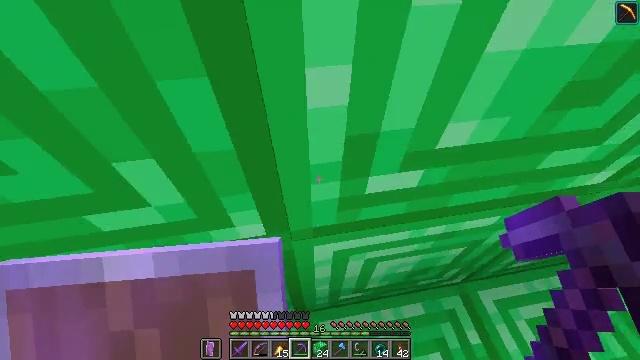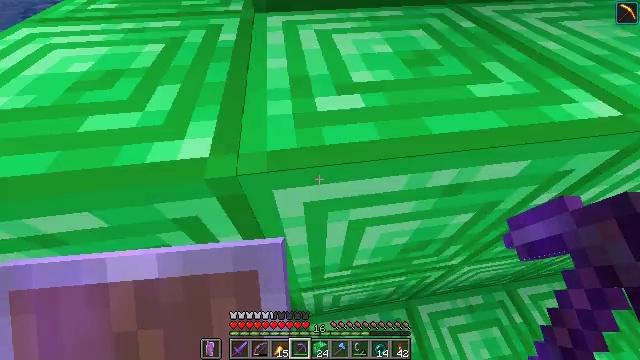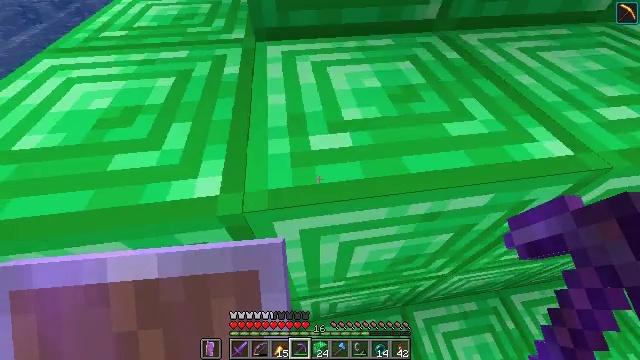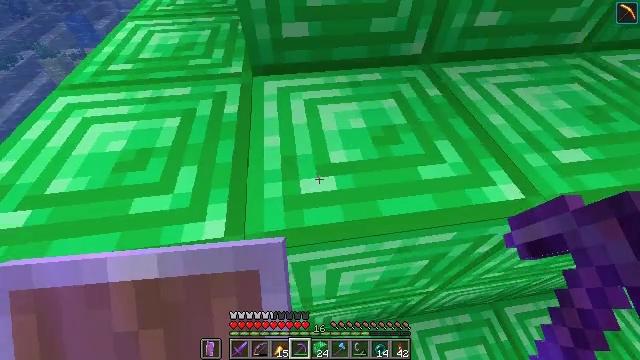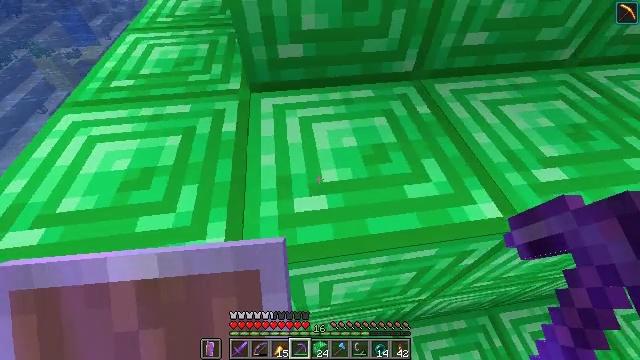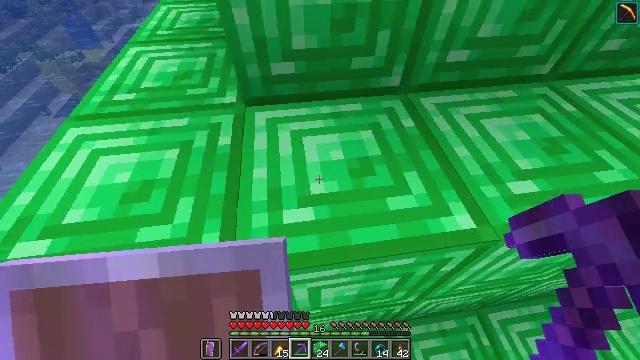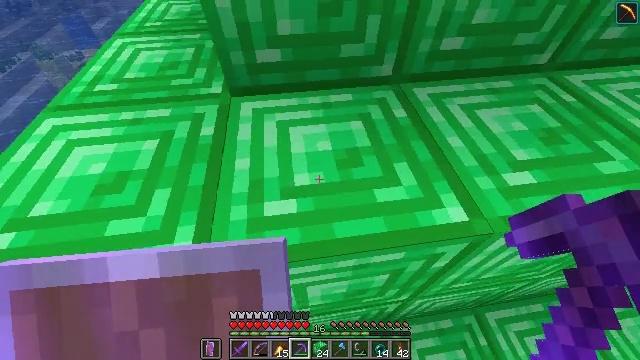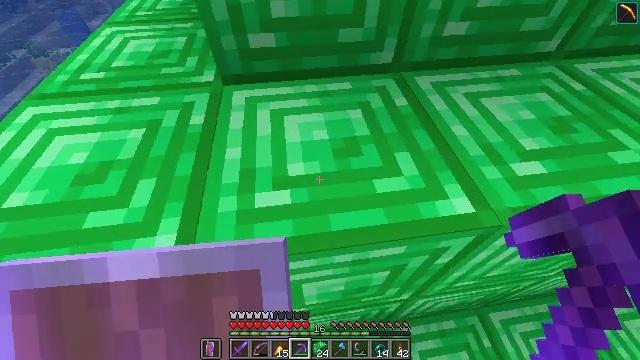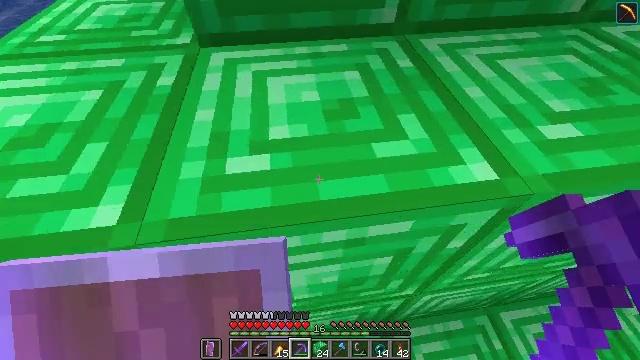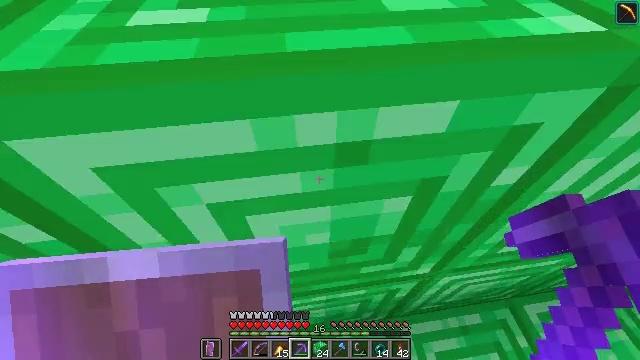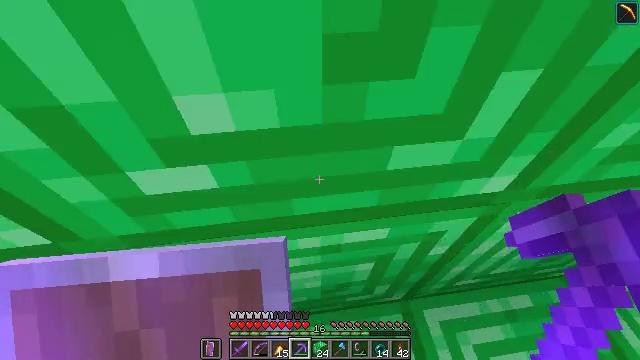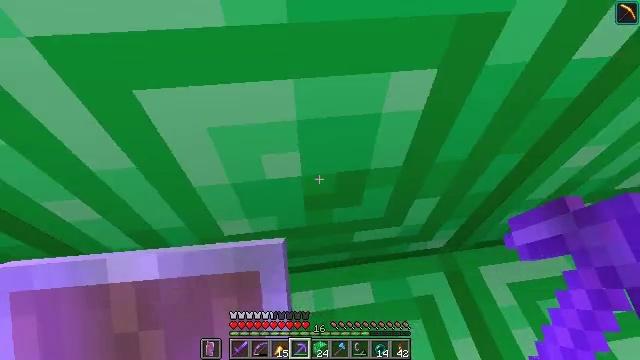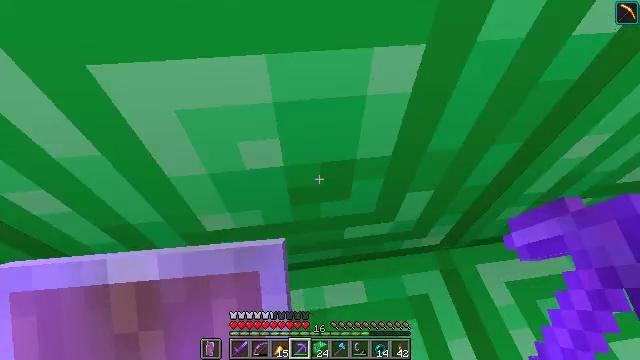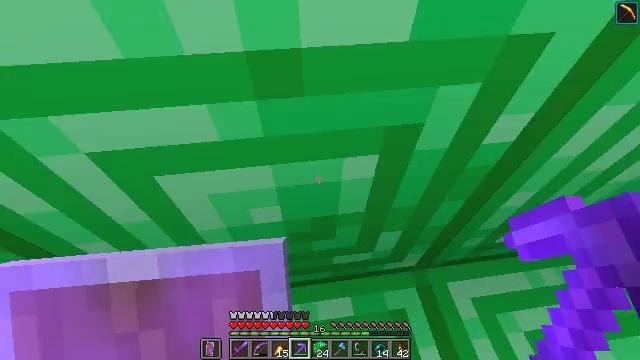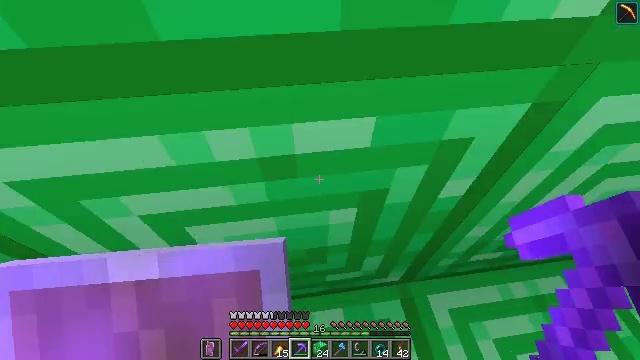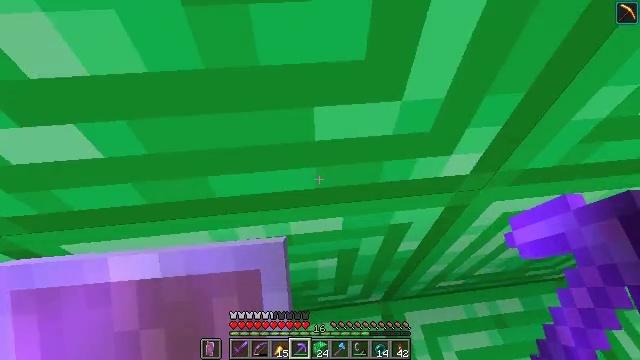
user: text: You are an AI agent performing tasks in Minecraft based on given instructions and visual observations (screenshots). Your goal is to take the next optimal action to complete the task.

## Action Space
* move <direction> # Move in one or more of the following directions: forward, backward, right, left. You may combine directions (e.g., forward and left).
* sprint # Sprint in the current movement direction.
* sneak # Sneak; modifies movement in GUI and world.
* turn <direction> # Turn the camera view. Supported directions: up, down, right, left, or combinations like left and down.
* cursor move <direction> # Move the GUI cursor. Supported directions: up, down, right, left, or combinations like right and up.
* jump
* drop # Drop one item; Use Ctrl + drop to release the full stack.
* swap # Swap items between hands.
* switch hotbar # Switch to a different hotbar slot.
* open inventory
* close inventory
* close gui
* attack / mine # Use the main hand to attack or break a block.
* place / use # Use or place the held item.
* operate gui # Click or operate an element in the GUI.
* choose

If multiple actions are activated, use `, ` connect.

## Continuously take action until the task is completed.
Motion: motion action
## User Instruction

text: Gather the emerald block from a structure.
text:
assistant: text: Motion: move forward, sprint, turn left, jump
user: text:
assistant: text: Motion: move forward, sprint, jump
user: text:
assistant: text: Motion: move forward, sprint, jump
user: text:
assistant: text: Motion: move forward, sprint, jump
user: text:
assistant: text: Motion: move forward, sprint, jump
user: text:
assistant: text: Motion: move forward, sprint
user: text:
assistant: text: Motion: move forward, sprint
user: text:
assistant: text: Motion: move forward, sprint
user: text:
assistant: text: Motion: move forward, sprint, jump
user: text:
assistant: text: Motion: move forward, sprint, jump
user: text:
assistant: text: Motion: move forward, sprint, jump
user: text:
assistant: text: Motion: move forward, sprint, jump
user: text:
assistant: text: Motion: move forward, sprint, jump
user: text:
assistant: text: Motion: move forward, sprint, jump
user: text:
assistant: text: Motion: move forward, sprint, turn left
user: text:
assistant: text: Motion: sprint, turn left
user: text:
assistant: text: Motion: no_op
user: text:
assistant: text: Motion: attack / mine
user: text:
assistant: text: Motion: attack / mine
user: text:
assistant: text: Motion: attack / mine
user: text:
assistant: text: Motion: attack / mine
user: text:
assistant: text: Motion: turn left, attack / mine
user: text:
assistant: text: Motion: turn left and down, attack / mine
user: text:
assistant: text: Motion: turn left and down, attack / mine
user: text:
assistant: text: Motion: attack / mine
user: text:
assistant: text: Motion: no_op
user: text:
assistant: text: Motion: no_op
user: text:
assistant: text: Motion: no_op
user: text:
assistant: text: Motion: no_op
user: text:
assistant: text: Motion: no_op